Question: Count the number of objects in the diagram.
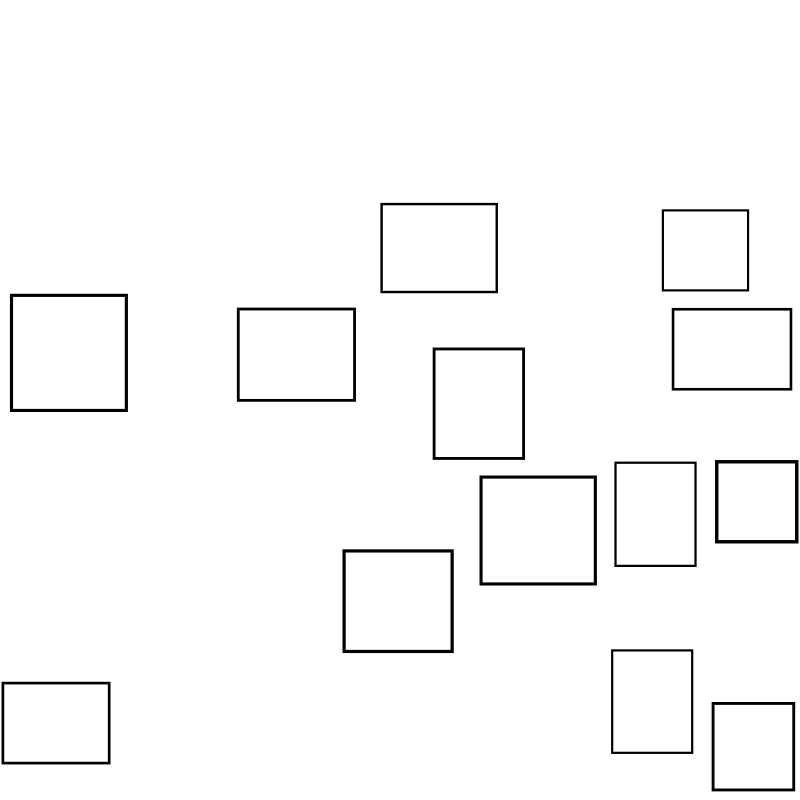
Answer: 13